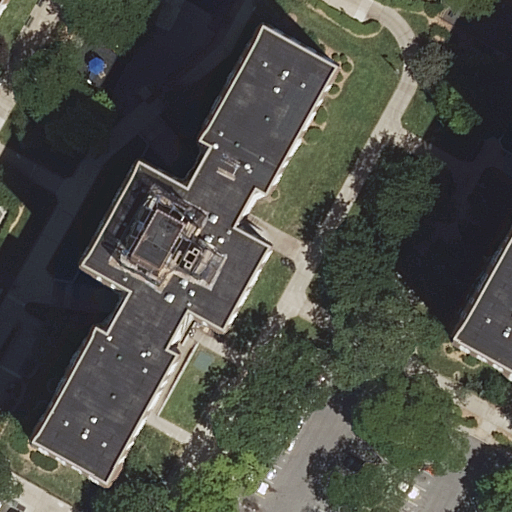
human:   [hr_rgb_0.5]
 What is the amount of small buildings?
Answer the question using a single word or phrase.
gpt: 1

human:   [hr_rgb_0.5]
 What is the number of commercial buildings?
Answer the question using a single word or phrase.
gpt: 0

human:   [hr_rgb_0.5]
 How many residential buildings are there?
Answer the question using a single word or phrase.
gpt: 3

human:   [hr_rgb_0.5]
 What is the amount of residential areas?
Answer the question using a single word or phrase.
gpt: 1

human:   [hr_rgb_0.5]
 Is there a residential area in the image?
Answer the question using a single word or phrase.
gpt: yes

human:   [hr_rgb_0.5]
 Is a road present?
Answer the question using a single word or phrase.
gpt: yes

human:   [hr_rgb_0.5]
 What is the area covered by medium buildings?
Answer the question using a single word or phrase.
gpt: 0m2

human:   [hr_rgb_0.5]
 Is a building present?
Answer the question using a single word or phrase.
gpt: yes

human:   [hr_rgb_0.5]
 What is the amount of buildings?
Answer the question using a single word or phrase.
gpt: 3

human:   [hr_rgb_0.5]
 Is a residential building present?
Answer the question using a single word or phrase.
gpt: yes

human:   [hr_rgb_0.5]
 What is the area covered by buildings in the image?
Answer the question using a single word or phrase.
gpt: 3225m2

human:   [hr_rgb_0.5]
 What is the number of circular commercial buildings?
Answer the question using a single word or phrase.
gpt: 0

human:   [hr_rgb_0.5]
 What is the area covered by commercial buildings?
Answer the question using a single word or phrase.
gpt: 0m2

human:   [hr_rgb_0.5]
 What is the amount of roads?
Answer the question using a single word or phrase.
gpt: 2

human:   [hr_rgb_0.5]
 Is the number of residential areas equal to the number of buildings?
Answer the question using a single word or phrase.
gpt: no

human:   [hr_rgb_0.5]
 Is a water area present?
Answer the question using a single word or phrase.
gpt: no

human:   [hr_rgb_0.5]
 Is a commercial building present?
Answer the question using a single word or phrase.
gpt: no

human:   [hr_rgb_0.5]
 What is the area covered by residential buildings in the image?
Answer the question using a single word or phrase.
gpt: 3225m2

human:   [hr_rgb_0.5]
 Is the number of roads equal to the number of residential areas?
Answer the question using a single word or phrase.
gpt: no

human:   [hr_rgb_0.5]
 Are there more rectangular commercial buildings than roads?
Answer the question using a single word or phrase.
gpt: no

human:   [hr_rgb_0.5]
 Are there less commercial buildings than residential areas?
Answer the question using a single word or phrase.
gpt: yes

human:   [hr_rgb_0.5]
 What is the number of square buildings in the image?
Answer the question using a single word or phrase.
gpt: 0

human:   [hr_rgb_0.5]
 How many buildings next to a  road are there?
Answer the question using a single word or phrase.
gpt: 3

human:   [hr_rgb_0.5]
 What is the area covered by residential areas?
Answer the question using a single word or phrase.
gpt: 3221m2

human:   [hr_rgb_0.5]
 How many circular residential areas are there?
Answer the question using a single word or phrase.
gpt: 0

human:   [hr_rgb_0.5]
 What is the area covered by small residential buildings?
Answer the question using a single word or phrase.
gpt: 0m2

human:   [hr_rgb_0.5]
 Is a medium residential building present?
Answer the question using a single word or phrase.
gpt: no

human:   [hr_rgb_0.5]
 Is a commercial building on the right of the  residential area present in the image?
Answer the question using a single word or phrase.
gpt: no

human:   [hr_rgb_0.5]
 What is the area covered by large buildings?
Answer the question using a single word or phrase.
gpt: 3225m2

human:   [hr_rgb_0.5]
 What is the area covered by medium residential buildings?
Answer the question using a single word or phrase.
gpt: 0m2

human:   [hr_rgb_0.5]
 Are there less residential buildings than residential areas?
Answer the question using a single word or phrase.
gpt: no

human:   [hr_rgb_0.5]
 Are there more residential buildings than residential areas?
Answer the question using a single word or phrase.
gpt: yes

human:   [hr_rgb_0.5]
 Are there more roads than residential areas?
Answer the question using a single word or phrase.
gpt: yes

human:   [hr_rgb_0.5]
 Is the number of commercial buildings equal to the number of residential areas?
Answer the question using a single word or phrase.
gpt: no

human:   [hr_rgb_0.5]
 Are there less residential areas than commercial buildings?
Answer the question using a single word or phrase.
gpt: no

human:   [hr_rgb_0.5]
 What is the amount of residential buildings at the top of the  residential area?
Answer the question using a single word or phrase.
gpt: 0

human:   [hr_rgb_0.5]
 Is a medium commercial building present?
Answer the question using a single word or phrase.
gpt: no

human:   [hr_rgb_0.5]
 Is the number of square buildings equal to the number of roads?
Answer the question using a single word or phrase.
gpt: no

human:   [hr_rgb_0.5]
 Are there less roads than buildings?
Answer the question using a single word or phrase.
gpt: yes

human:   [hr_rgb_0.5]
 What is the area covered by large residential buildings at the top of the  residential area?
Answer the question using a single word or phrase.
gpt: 0m2

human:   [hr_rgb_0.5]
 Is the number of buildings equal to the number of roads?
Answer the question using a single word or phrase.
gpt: no

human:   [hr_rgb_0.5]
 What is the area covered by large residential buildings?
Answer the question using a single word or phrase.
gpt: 3225m2

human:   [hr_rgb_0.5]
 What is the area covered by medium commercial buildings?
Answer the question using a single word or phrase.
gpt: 0m2

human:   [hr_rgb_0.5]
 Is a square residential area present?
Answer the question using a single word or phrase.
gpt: no

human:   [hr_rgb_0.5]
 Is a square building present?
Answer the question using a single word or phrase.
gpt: no

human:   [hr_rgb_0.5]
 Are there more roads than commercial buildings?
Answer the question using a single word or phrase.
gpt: yes

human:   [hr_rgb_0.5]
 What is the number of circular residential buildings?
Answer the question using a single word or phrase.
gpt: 0

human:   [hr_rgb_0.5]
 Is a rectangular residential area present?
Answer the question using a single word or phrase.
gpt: yes

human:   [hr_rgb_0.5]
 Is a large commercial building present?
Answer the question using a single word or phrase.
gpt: no

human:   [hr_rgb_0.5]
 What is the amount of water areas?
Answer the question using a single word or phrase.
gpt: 0

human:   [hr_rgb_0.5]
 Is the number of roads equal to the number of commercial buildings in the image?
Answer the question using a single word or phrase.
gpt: no

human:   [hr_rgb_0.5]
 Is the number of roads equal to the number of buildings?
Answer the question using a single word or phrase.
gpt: no

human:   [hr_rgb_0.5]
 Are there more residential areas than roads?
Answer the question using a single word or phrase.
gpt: no

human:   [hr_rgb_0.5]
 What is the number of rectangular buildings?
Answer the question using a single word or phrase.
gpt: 1

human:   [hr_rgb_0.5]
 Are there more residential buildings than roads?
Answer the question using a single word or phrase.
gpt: yes

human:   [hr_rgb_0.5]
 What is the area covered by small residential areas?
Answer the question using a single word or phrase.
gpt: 0m2

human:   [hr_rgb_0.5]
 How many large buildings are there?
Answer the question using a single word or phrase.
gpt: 2

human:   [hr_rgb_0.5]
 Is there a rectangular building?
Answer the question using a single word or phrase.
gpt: yes

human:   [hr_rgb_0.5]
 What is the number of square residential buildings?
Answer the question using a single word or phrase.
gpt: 0

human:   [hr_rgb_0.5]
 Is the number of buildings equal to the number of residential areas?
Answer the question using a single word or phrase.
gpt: no

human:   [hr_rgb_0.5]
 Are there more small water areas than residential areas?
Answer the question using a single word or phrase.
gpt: no

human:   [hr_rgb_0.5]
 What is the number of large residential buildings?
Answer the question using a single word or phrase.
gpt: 2

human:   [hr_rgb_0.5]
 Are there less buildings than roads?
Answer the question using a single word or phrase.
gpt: no

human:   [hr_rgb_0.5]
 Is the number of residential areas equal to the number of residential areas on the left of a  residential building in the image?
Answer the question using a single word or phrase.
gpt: yes